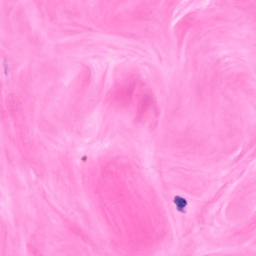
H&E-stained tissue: Breast